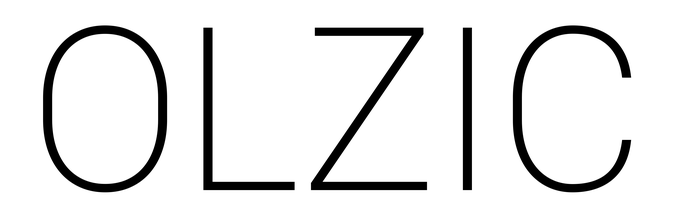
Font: Roboto_ExtraLight